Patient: sex M, age 46
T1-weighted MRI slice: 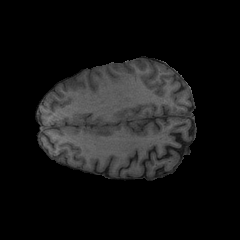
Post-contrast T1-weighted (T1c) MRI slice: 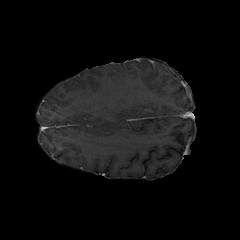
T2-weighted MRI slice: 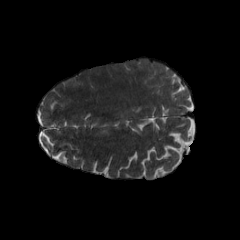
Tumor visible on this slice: no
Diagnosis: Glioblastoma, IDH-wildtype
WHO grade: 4